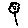
Label: flower